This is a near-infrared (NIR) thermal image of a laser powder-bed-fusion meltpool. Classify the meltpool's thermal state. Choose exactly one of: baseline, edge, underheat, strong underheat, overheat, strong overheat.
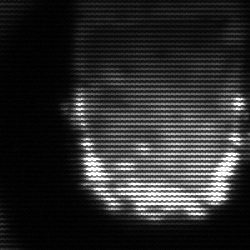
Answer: baseline